Question: I recently have noticed 'TextTracks' tab in a 'Network' tab in chrome's web inspector.
After some investigation I have never been able to see any resources appearing there, nor I was able to read/guess what can appear there and how can it be useful.
So what is this TextTracks?
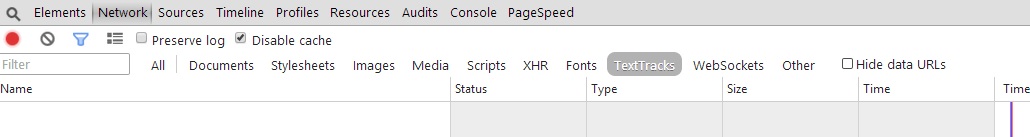
Answer: Well, it's for <URL>:
> The WebVTT (Web Video Text Tracks) format is intended for marking up external text track resources.The main use for WebVTT files is captioning video content.
It's used to transfer text and subtitles for videos, for example:
> 00:11.000 --> 00:13.000We are in New York City00:13.000 --> 00:16.000We're actually at the Lucern Hotel, just down the street00:16.000 --> 00:18.000from the American Museum of Natural History
Here is a <URL> in which you can see it appearing in the chrome developer tools.